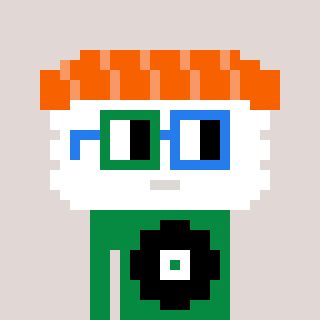
a pixel art character with square green and blue glasses, a nigiri-shaped head and a green-colored body on a warm background